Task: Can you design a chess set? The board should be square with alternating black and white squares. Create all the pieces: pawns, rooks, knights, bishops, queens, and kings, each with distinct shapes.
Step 3103:
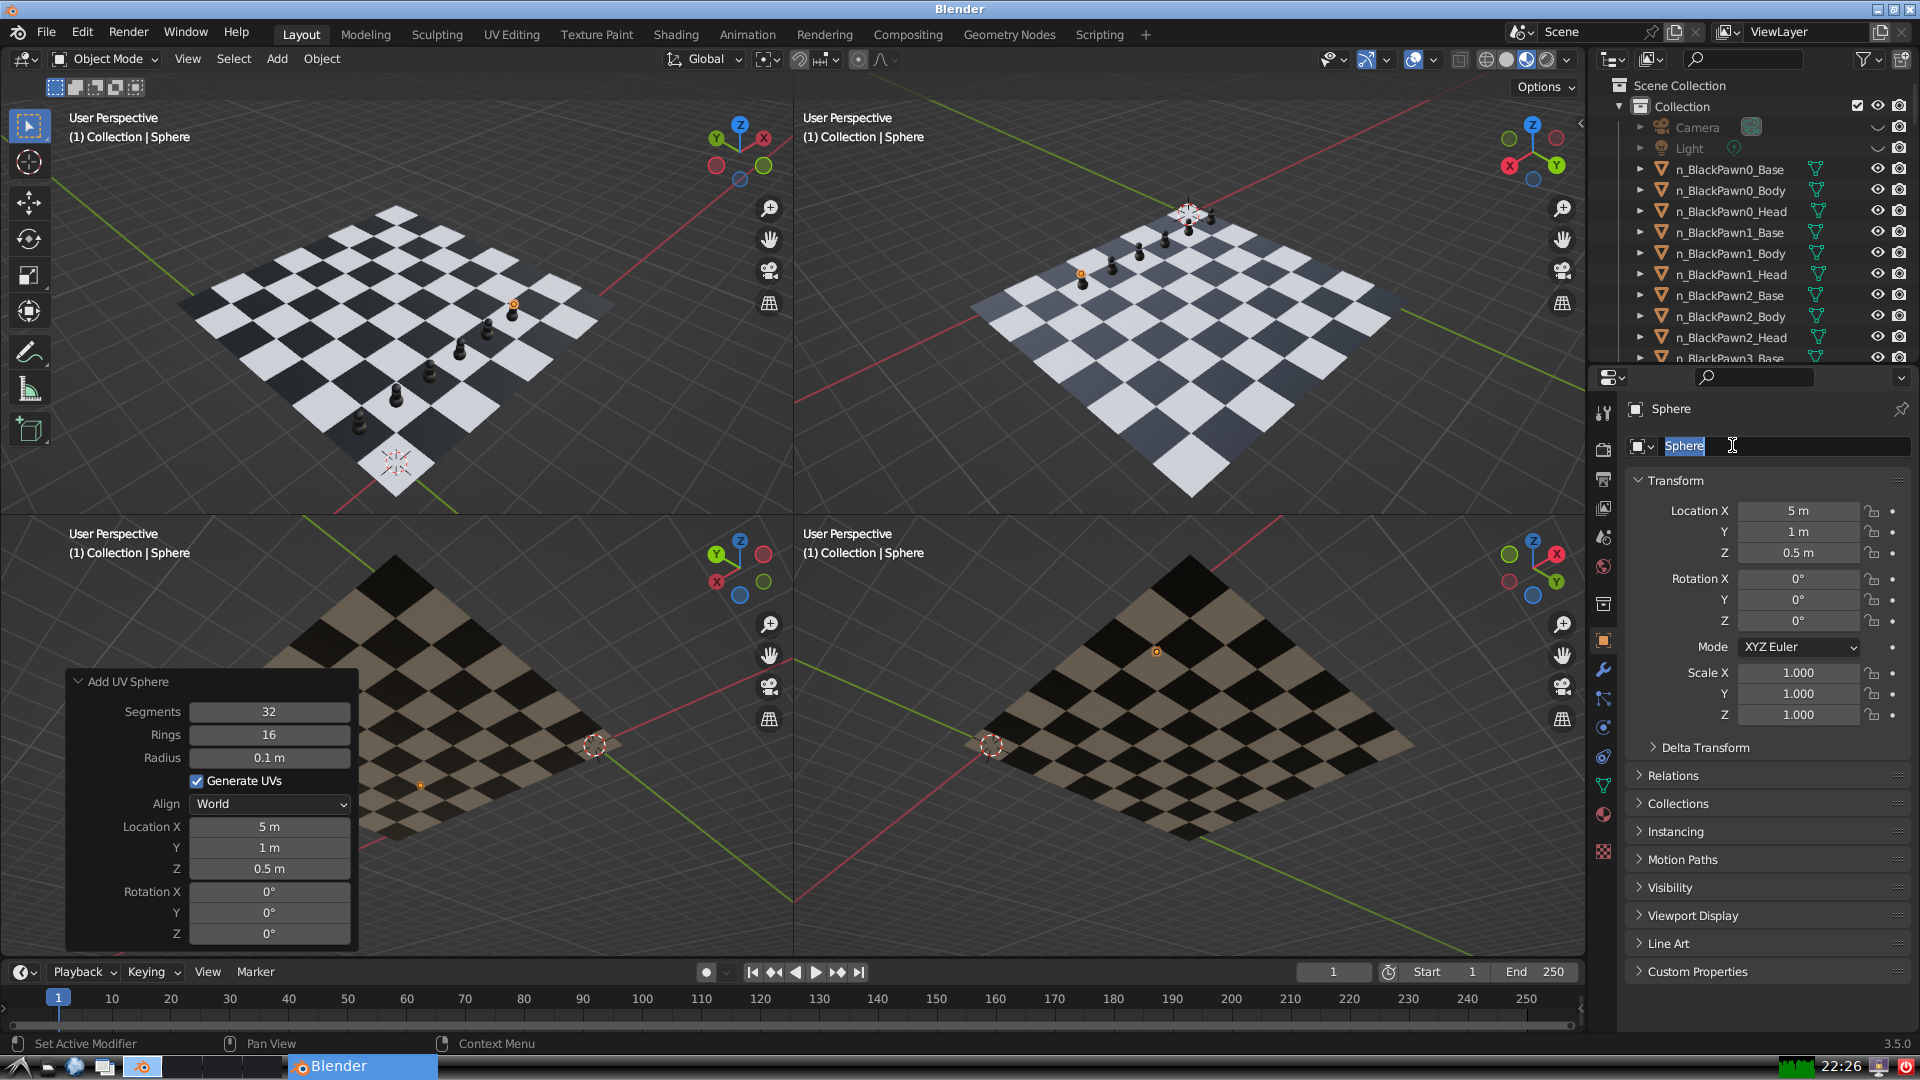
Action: input_text: n_BlackPawn5_Head